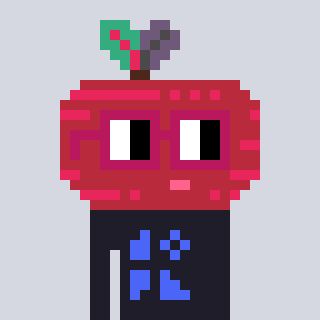
a pixel art character with square dark red glasses, a beet-shaped head and a grayscale-colored body on a cool background